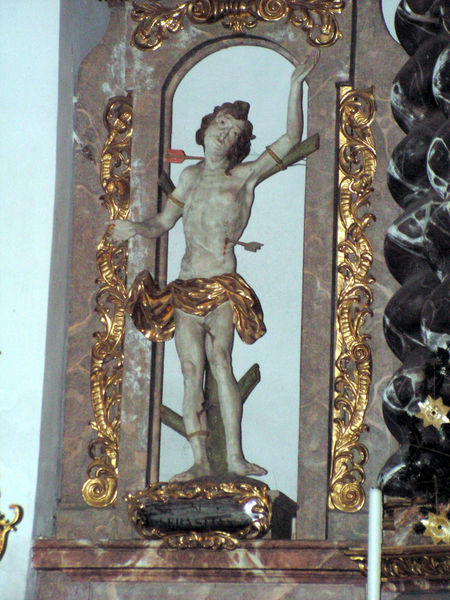
Titel: Hochaltar der Pfarrkirche St. katharina
Standort: Tunding, Pfarrkirche St. Katharina (EU - D - Bayern)
Schlagwörter: baum, kopf, körper, nackt, holz, marmor, säule, weiss, tuch, arm, johannes, rahmen, sockel, tot, ast, stamm, kirche, gold, ranken, skulptur, inschrift, dekor, floral, verzierung, plastik, foto, nische, dom, sterben, wunden, christlich, leid, heiliger, märtyrer, heilig, schief, pfeil, sakral, verzierungen, lenden, pfeile, martyrium, marter, sebastian, gefesselt, märthyrer, rindbogen, betlehelm, goldçpfeile